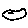
Label: bird